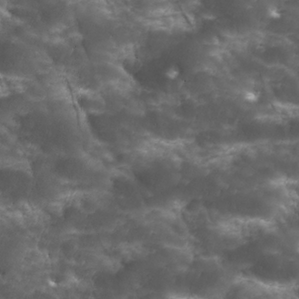
Label: non_frost